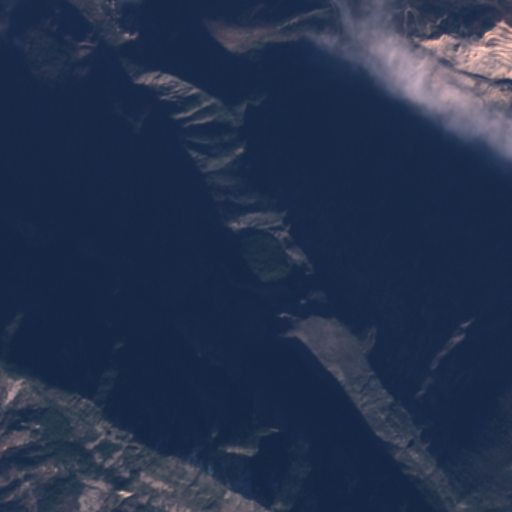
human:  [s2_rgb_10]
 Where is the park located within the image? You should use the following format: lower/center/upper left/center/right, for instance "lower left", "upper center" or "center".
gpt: The park is located in the upper left of the image.
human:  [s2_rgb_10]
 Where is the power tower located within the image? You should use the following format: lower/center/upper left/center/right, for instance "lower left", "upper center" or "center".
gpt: The power tower is located in the upper right of the image.
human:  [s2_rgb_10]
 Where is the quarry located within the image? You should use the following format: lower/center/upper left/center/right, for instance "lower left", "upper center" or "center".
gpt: The quarry is located in the upper right of the image.
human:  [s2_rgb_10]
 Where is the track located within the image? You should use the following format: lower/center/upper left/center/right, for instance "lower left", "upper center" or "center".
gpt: There is no track in the image.